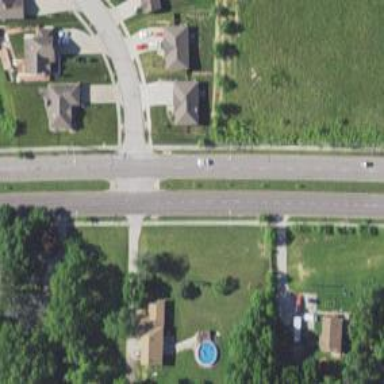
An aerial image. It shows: Unmarked road crossing.